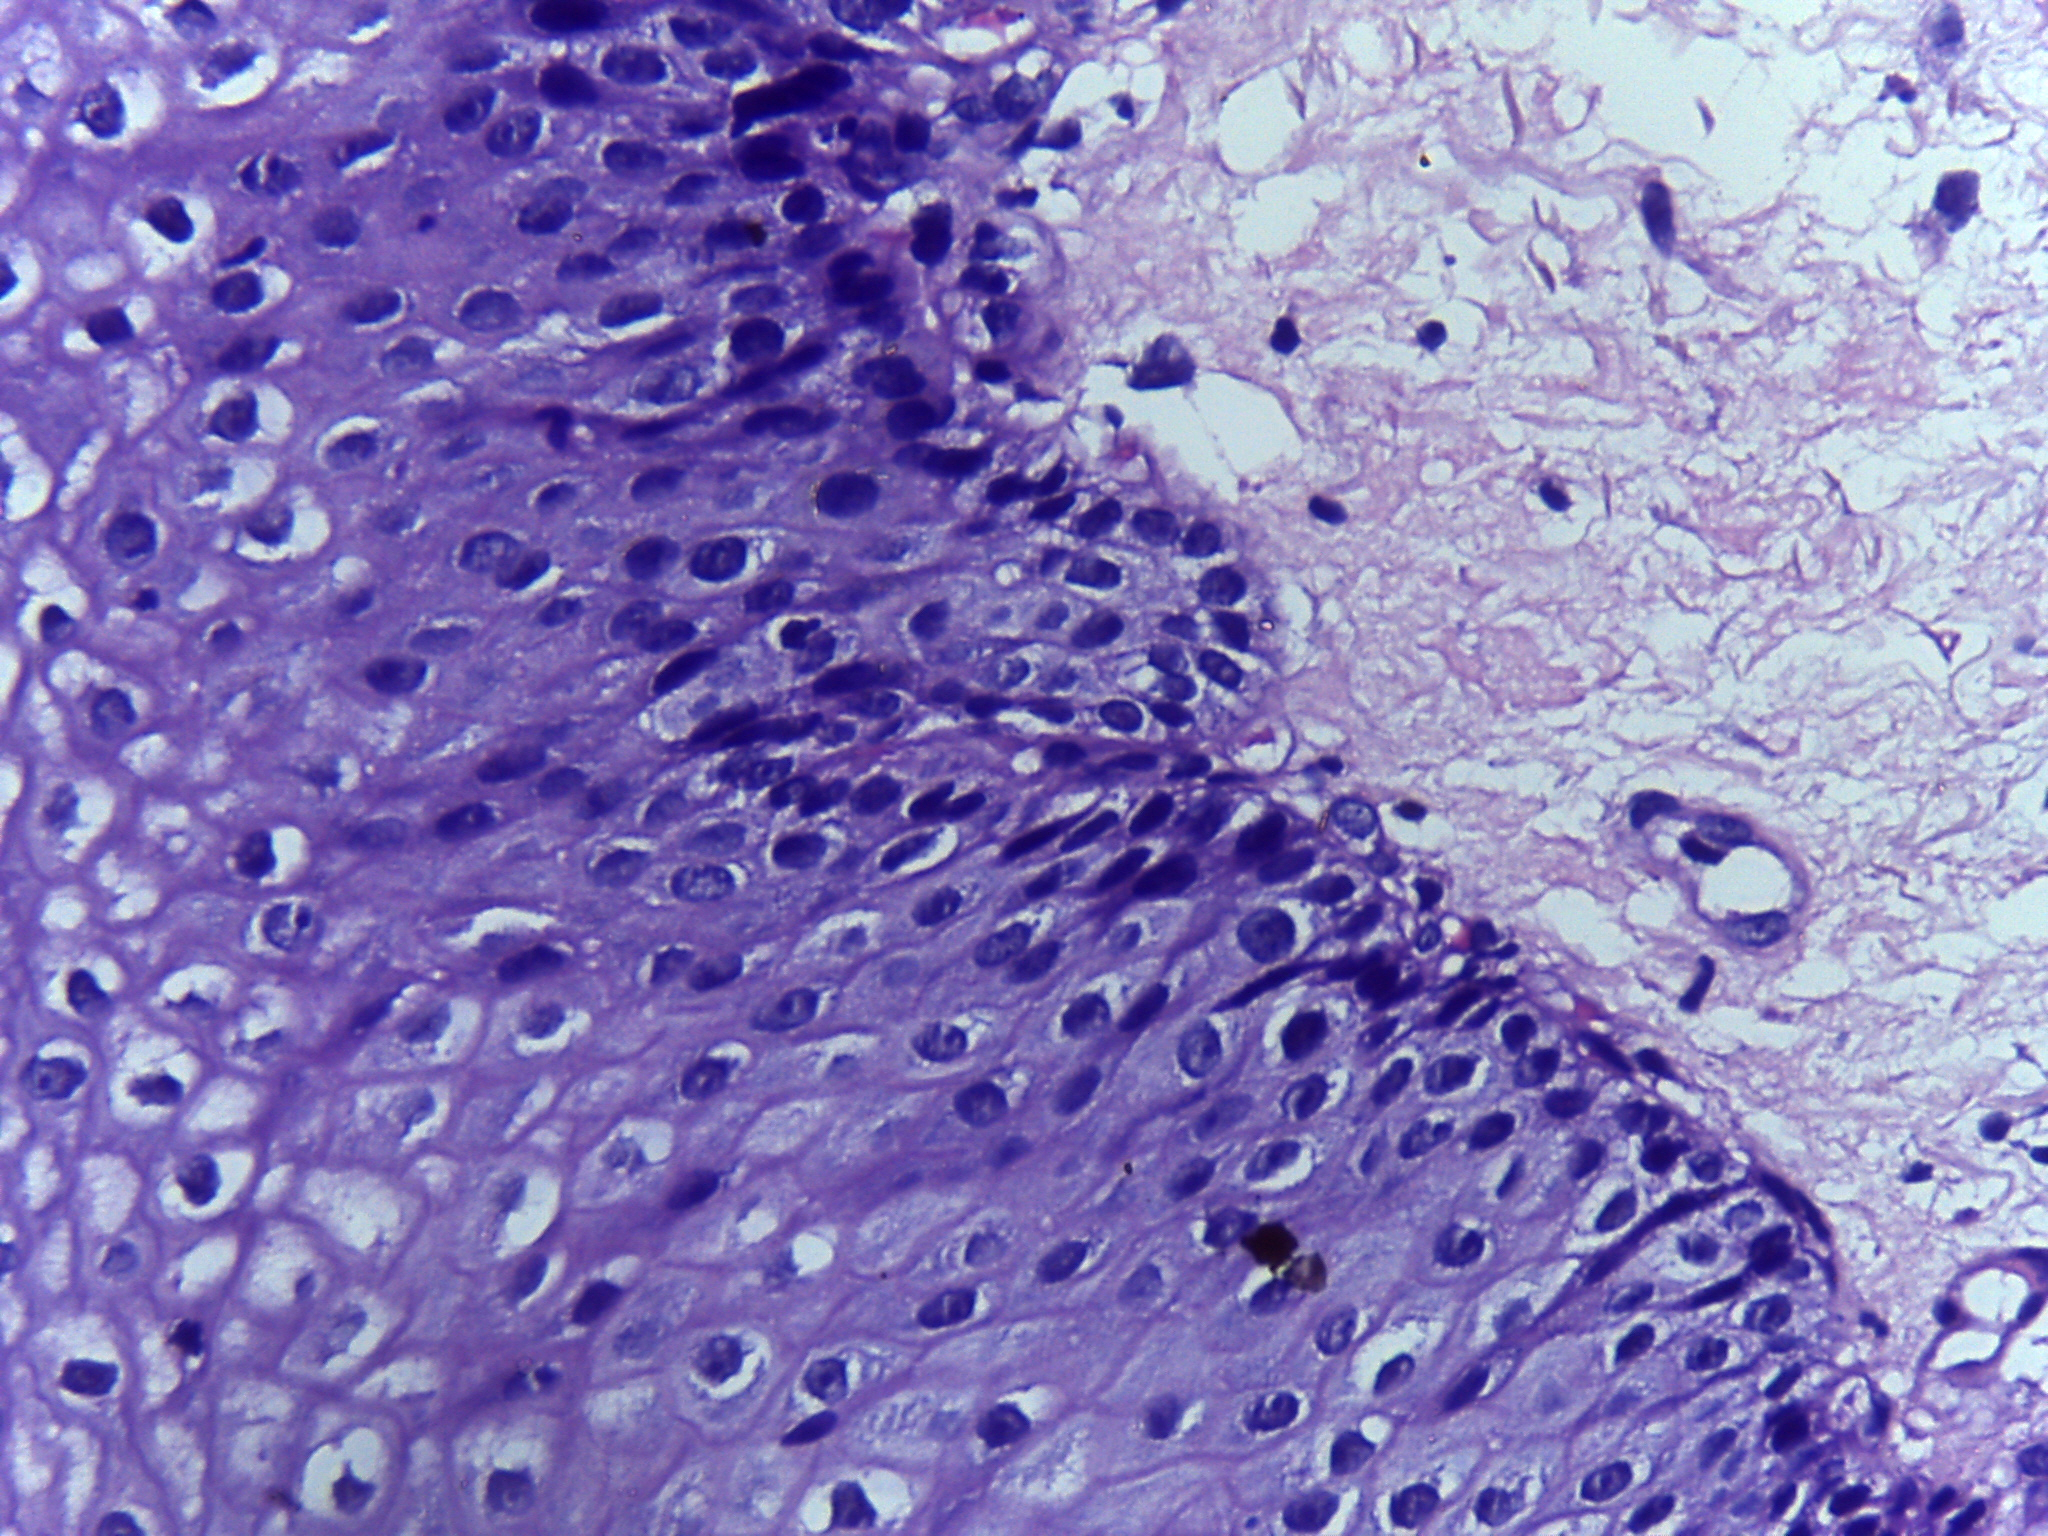
Diagnosis: Normal